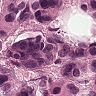
Metastatic tissue present: yes